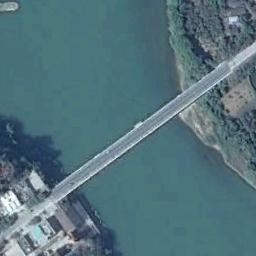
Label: bridge